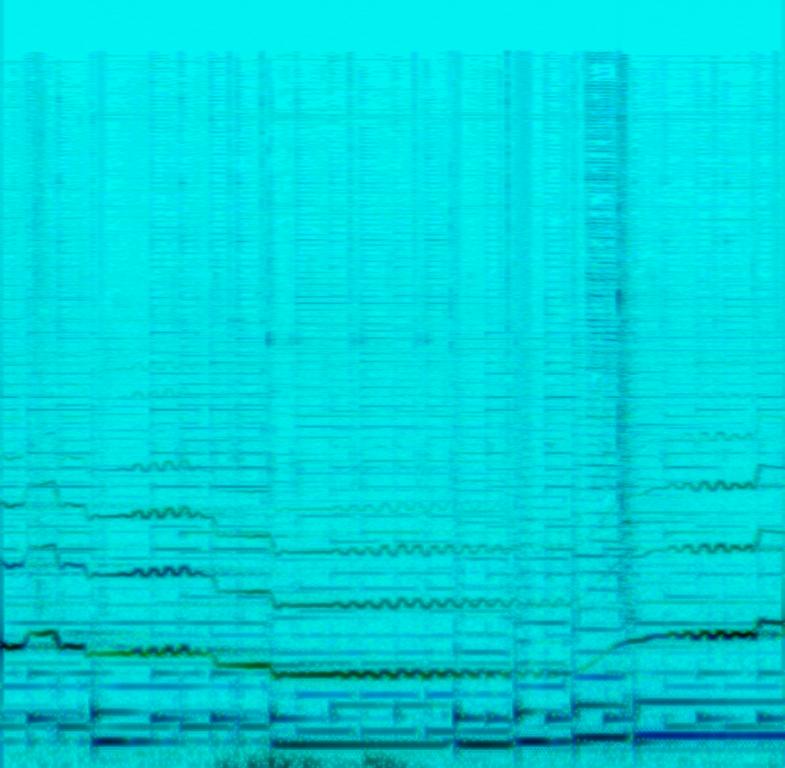
The song is an instrumental. The song is in slow tempo with a theremin playing a melancholic melody with a guitar accompaniment. The song is emotional and lilting. The audio quality is poor.